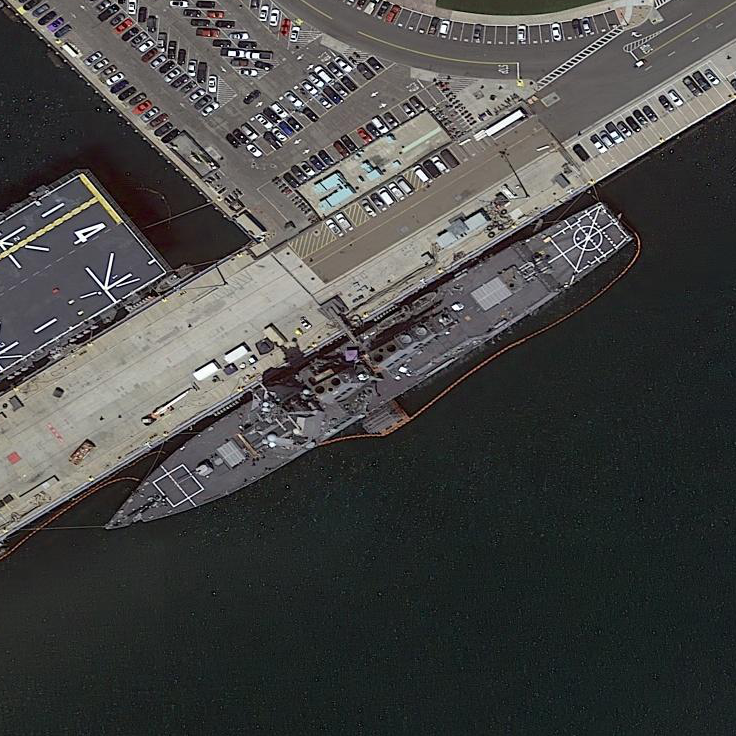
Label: destroyer